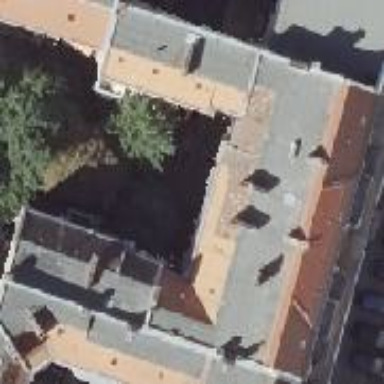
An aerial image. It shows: Unique apartment building with double saltbox roof shape.